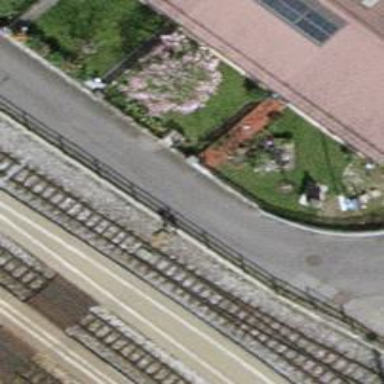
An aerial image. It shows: Railway switch.